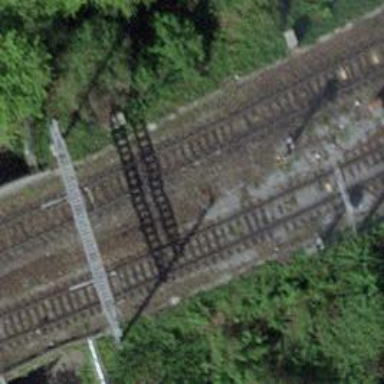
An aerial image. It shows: Single railway track with electrified contact line.